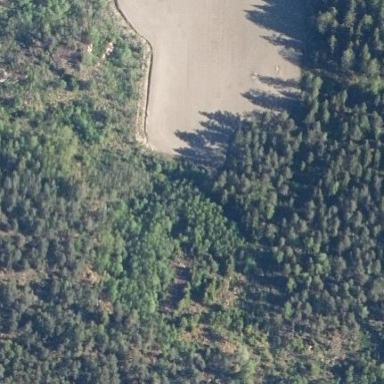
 likely man-made clearing in the landscape."